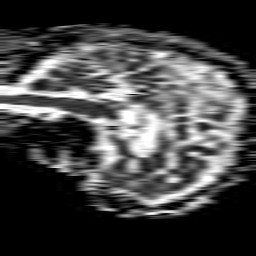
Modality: ADC
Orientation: sagittal
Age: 81
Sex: male
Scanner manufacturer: philips
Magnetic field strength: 1.5 T
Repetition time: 4.6 s
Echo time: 0.08941 s